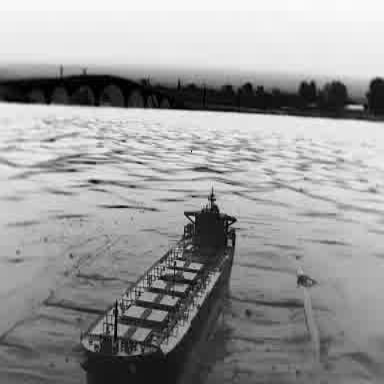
There is a liner in the infrared image.